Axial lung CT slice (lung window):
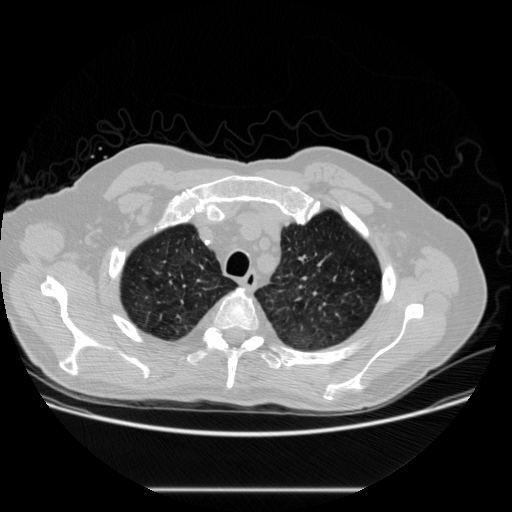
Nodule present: no